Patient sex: M
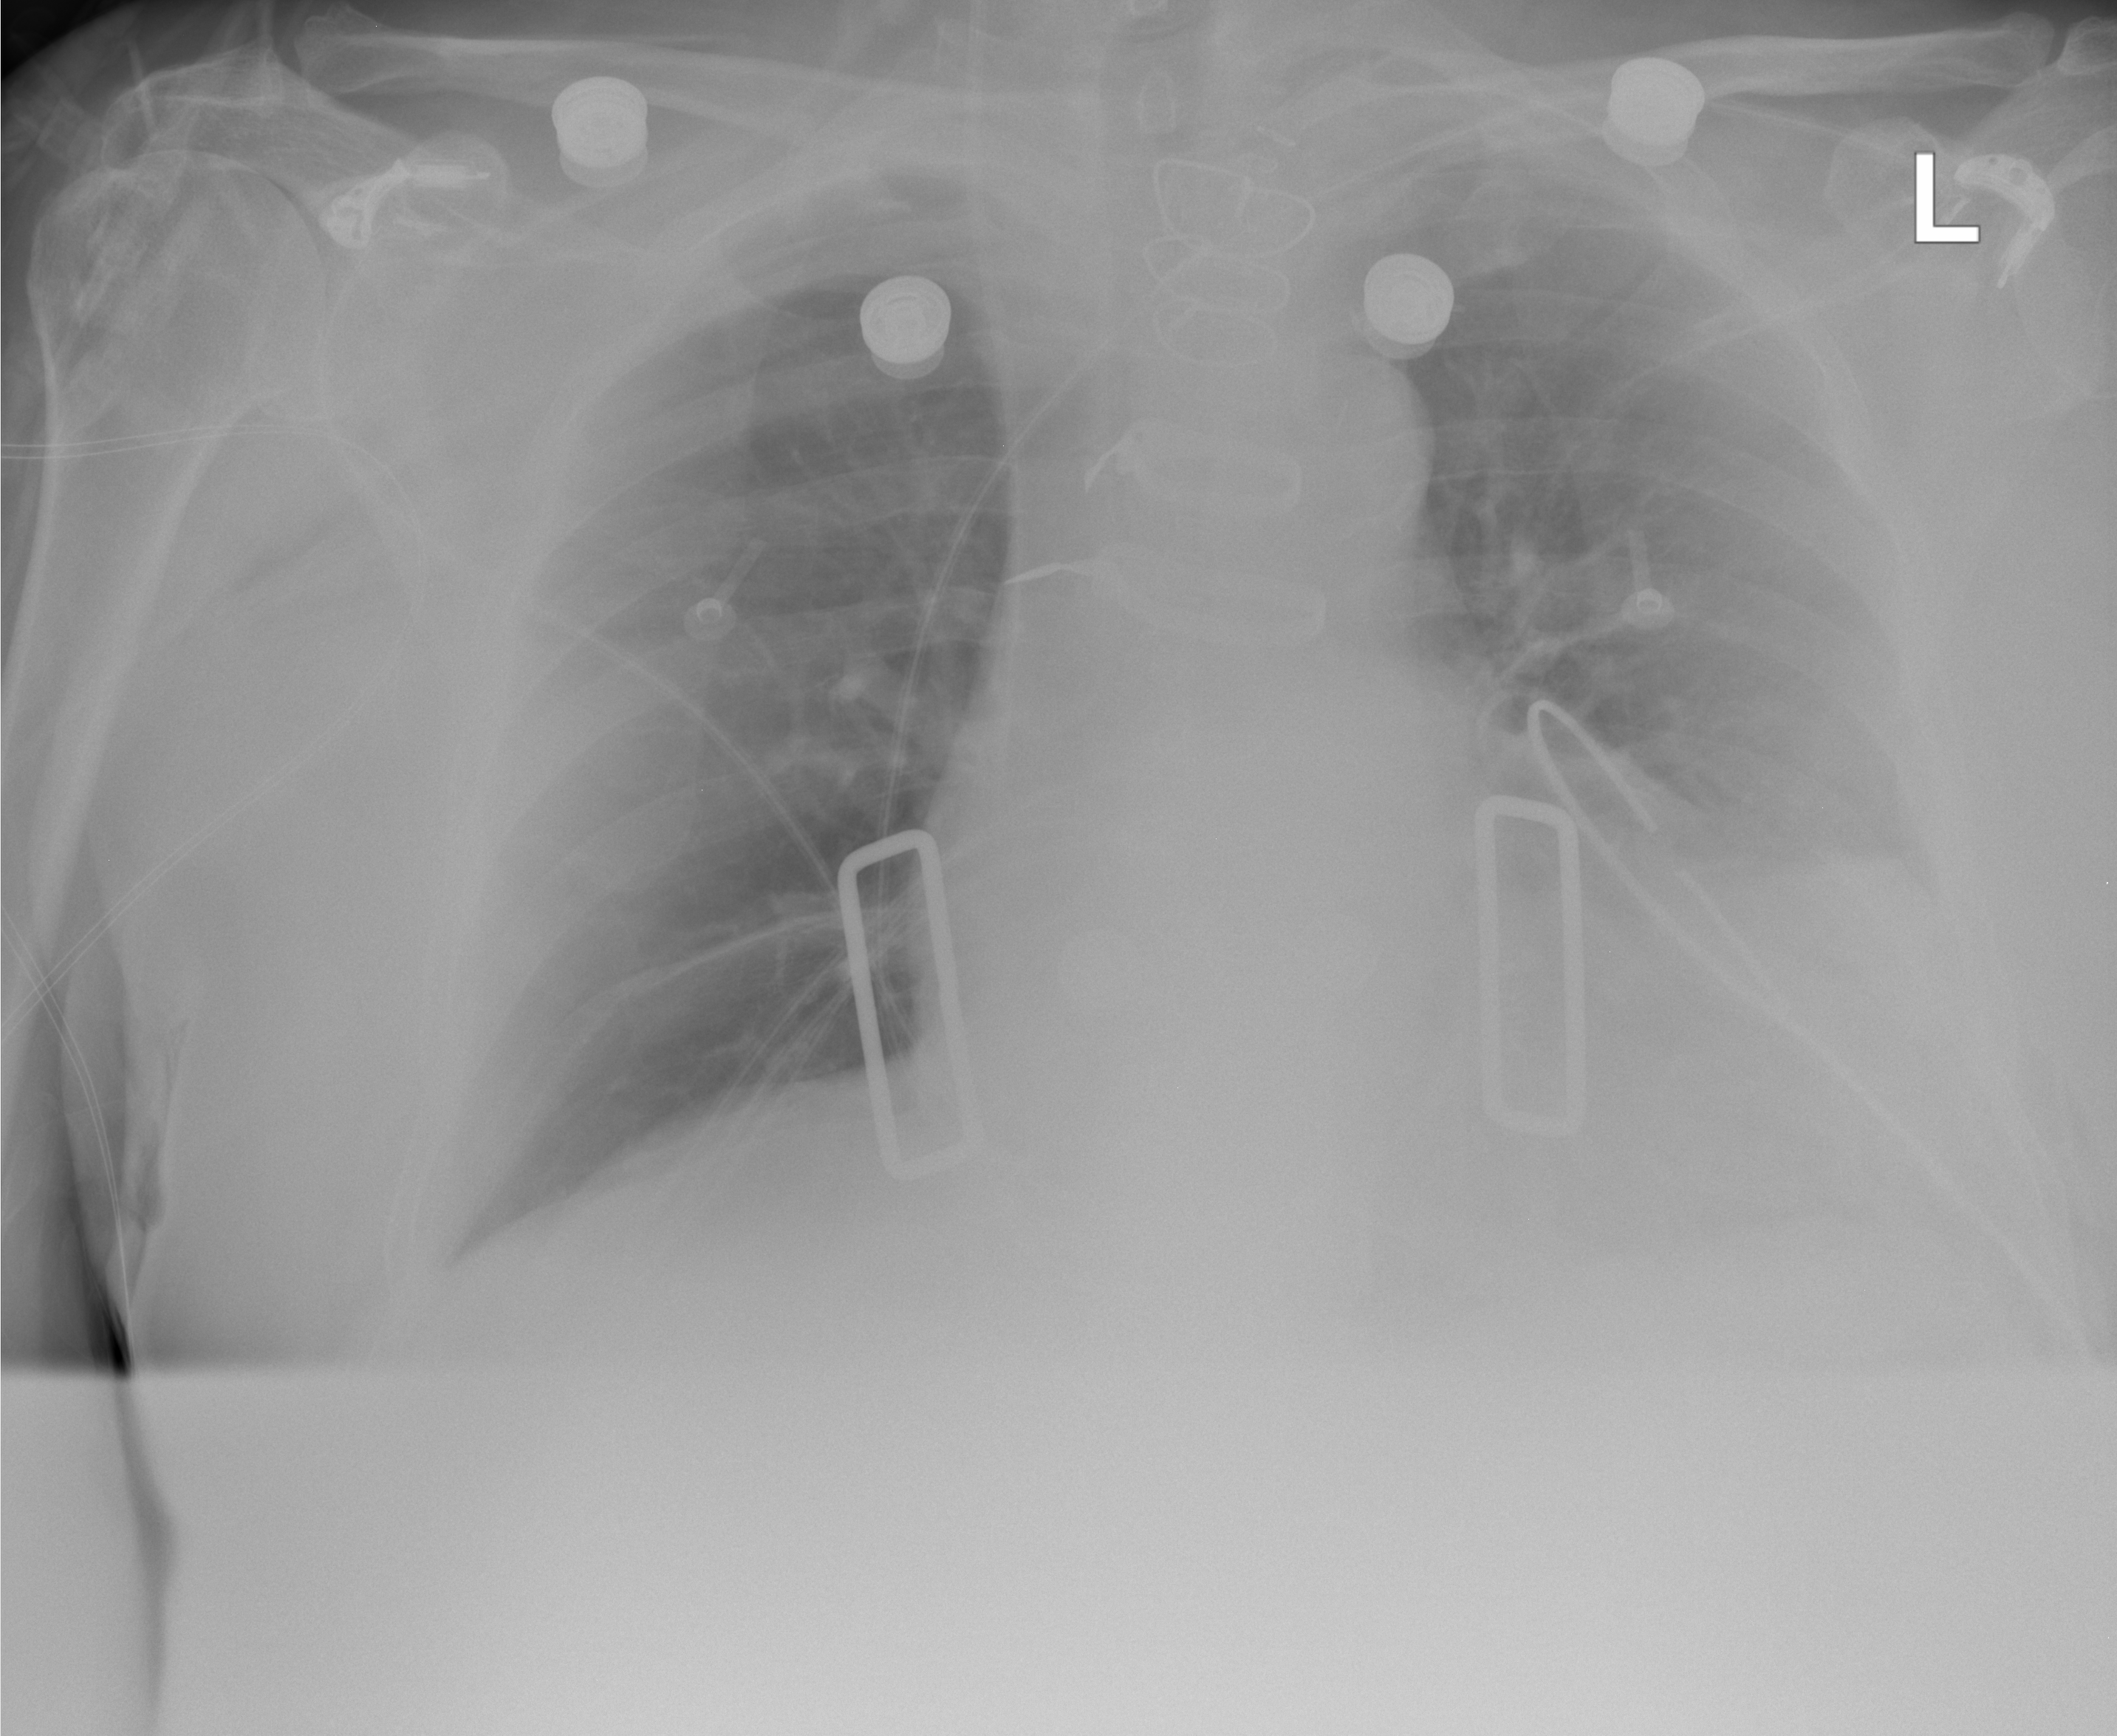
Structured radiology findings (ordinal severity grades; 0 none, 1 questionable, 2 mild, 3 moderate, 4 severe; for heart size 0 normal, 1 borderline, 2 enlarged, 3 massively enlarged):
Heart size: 2
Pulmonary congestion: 0
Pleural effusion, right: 0
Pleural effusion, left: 2
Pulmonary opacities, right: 0
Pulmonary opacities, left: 0
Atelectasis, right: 2
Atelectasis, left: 2